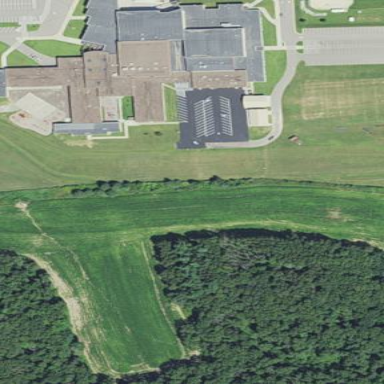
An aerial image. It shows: School.